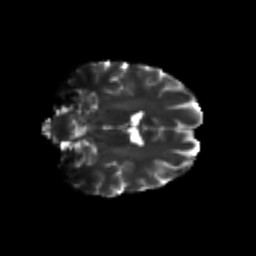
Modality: T2w
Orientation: coronal
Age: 23
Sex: female
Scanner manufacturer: siemens
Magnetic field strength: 3 T
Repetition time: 3.5 s
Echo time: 0.125 s